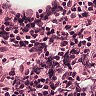
Metastatic tissue present: no